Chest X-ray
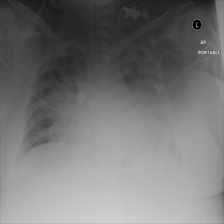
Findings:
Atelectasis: negative
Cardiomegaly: negative
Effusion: negative
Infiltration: negative
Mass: negative
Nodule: negative
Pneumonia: negative
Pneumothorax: negative
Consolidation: negative
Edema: positive
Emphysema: negative
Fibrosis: negative
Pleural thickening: negative
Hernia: negative